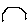
Label: hexagon